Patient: sex F, age 64
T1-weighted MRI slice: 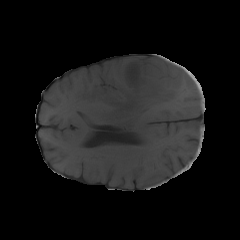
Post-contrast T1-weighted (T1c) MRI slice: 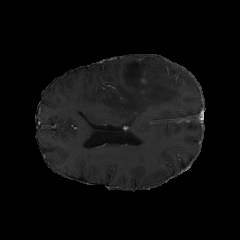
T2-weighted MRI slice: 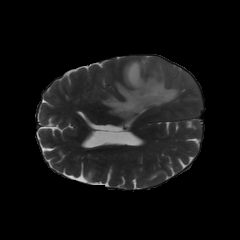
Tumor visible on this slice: yes
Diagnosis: Glioblastoma, IDH-wildtype
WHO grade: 4